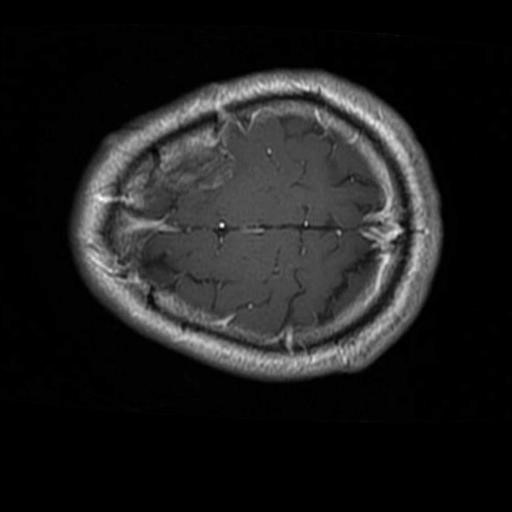
Label: brain_glioma